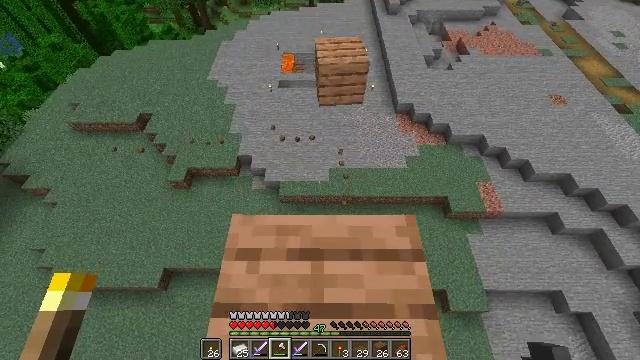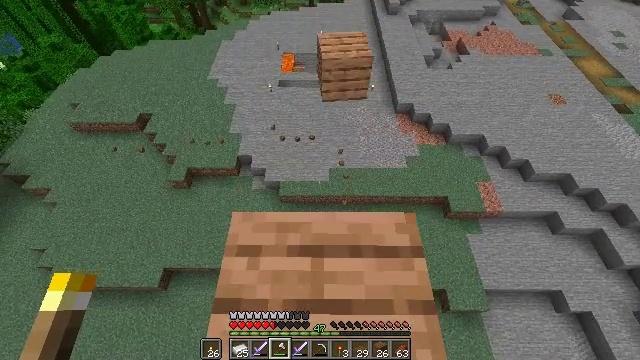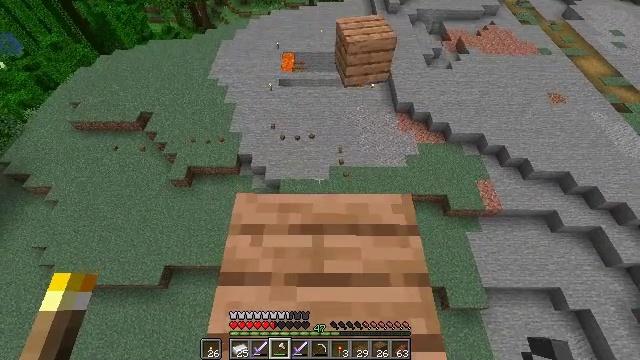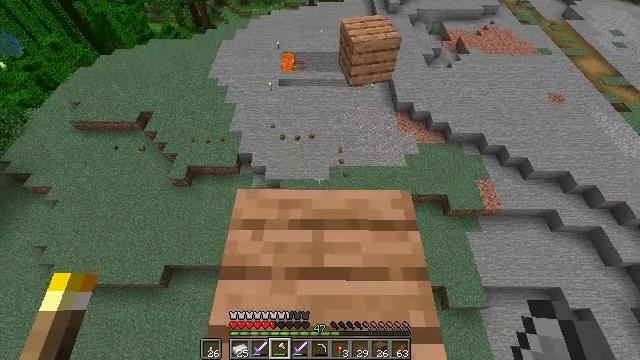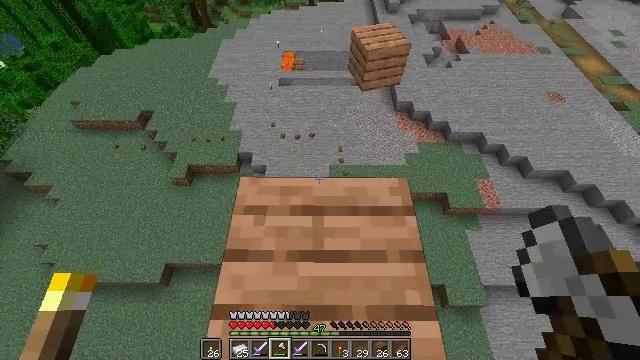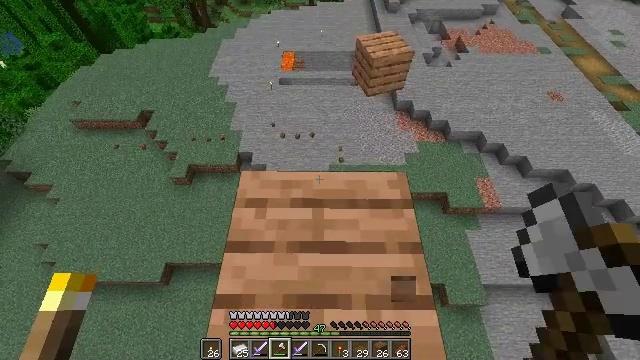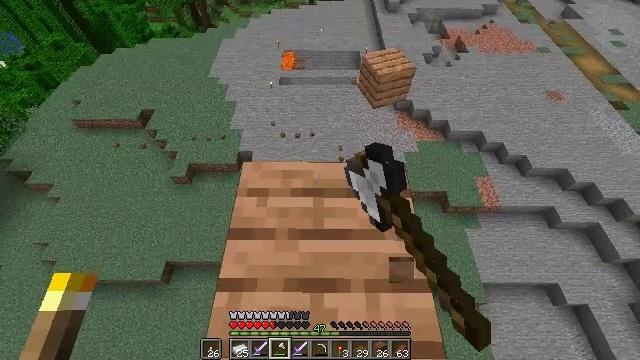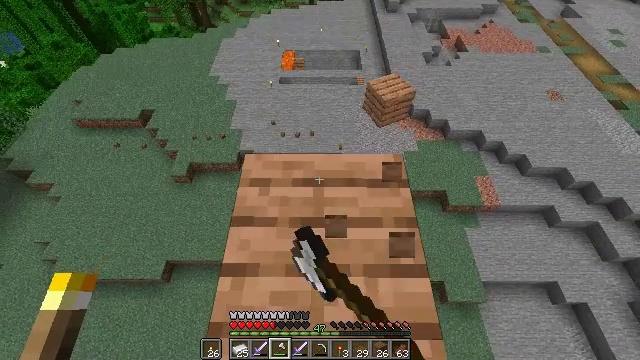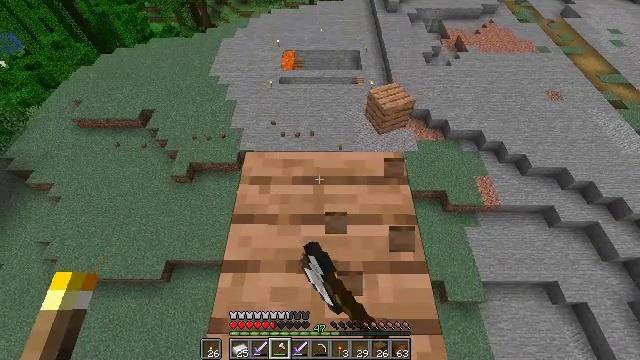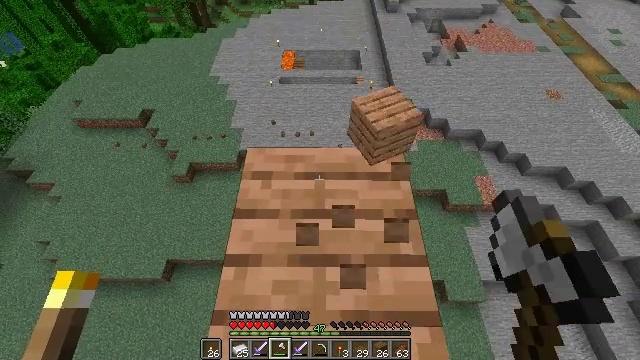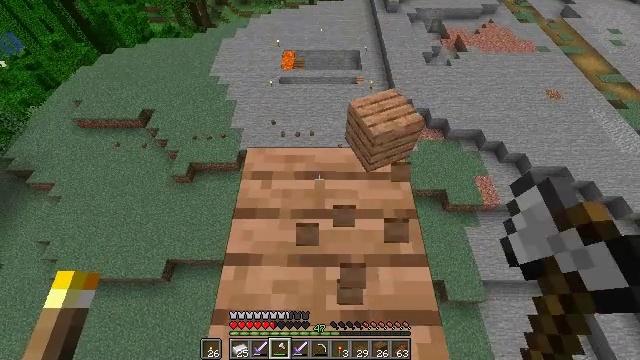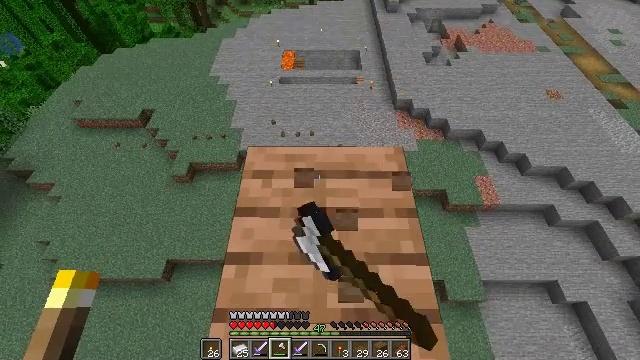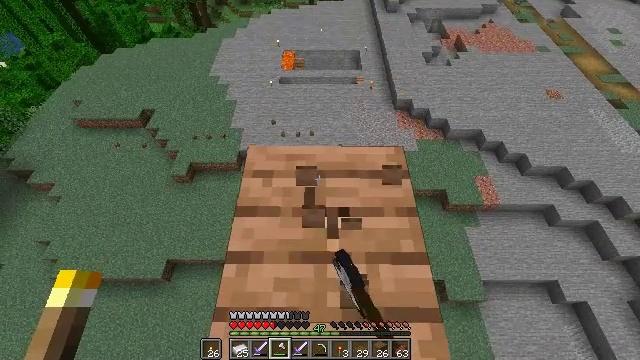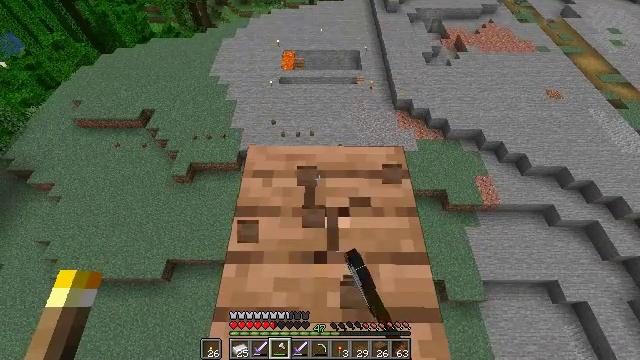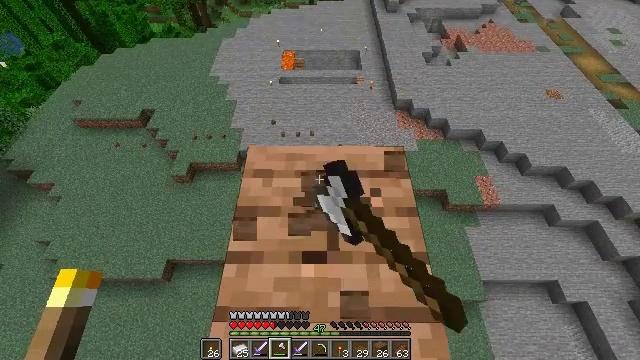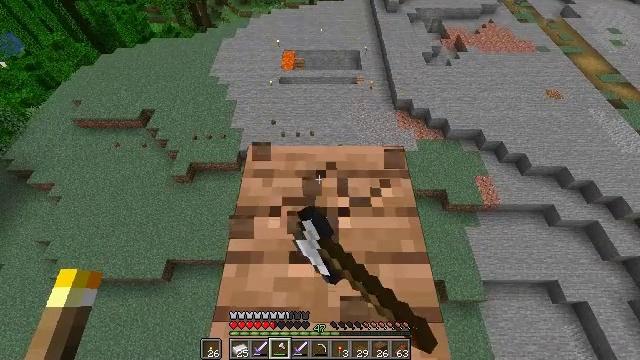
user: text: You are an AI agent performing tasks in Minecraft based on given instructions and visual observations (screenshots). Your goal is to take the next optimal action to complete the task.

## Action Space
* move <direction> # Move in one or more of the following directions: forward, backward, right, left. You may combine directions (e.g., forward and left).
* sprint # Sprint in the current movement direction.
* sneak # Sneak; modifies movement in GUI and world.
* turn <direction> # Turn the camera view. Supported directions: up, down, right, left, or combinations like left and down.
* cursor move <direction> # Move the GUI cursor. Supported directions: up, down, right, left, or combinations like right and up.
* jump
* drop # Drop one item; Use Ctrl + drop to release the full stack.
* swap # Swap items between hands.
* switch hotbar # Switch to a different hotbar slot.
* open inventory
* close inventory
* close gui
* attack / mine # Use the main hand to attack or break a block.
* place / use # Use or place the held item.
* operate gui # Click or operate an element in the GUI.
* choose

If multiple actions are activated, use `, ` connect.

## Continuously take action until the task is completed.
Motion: motion action
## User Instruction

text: Retrieve jungle planks by mining.
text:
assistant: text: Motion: move back, sneak, attack / mine
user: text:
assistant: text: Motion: move back, sneak, attack / mine
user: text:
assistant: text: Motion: move back, sneak, attack / mine
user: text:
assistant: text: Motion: move back, sneak, attack / mine
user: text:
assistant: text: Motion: move back, sneak, attack / mine
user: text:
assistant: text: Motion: move back, sneak, attack / mine
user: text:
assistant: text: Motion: sneak, attack / mine
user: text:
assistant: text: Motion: sneak, attack / mine
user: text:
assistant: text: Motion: sneak, attack / mine
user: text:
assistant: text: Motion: sneak, attack / mine
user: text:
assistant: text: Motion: sneak, attack / mine
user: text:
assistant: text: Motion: sneak, attack / mine
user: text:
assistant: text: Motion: sneak, attack / mine
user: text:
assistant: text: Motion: sneak, attack / mine
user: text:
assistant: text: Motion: sneak, attack / mine
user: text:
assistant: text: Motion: sneak, attack / mine
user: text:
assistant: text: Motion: sneak, attack / mine
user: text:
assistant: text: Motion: sneak, attack / mine
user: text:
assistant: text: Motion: move back, sneak, attack / mine
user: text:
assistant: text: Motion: move back, sneak, attack / mine
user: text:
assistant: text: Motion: move back, sneak, attack / mine
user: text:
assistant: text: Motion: move back, sneak, attack / mine
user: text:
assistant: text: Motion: move back, sneak, attack / mine
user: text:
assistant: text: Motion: move back, sneak, attack / mine
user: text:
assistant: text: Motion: move back, sneak, attack / mine
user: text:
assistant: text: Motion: move back, sneak, attack / mine
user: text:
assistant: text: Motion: move back, sneak, attack / mine
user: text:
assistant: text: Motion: move back, sneak, attack / mine
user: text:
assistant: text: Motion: move back, sneak, attack / mine
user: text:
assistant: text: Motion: move back, sneak, attack / mine